Question: I am currently working on a project where I have a copy of a production Oracle database with some production values that I want to replace with a set of test values (with the assumption that I have more production records than test ones and I will have duplicates).
Here is a sample of what I am looking to do:

Any suggestions would be greatly appreciated.
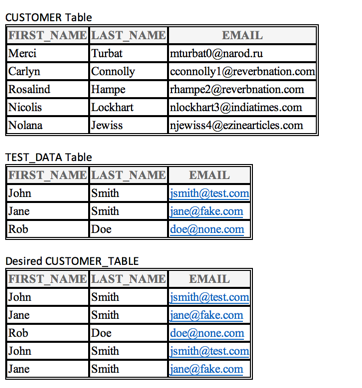
Answer: One approach would be to number the rows by their 'rowid', then use a modulo operation to match the original data to your test data table, like this:
'''
merge into customer c
using (
with cte_customer as (
select rowid xrowid, mod(row_number() over (order by rowid)-1,(select count(*) from test_data))+1 rownumber
from customer
order by rowid
), cte_testdata as (
select row_number() over (order by rowid) rownumber, first_name, last_name, email
from test_data
order by rowid
)
select c.xrowid, t.last_name, t.first_name, t.email
from cte_customer c
left outer join cte_testdata t on (t.rownumber = c.rownumber)
order by c.xrowid
) u
on (c.rowid = u.xrowid)
when matched then update set
c.last_name = u.last_name,
c.first_name = u.first_name,
c.email = u.email
'''